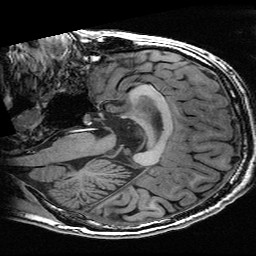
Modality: T1w
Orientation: sagittal
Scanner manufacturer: ge
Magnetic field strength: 3 T
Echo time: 0.00318 s